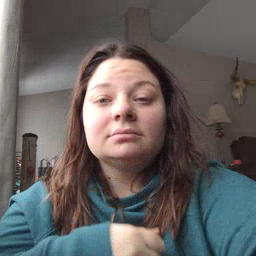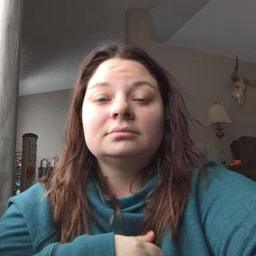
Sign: snack